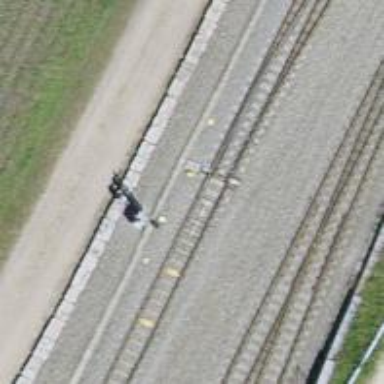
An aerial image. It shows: Railway signal.